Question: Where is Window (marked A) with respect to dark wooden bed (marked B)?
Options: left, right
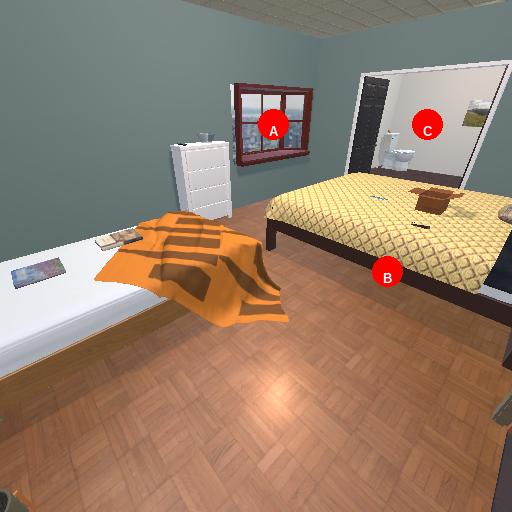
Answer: left